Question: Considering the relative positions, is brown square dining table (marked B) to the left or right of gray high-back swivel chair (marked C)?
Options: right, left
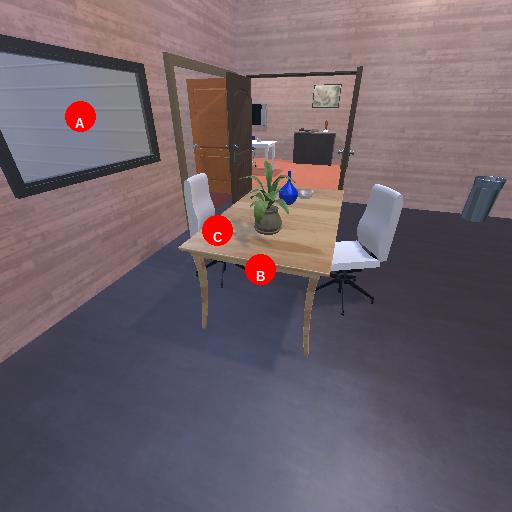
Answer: right